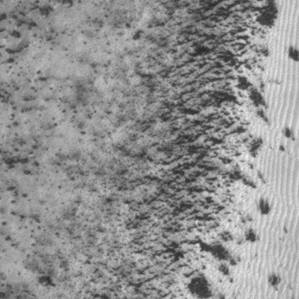
Label: frost